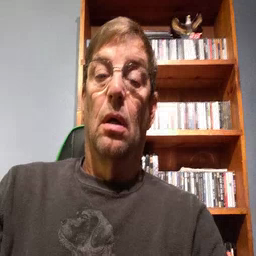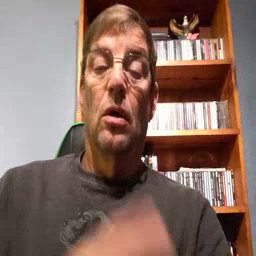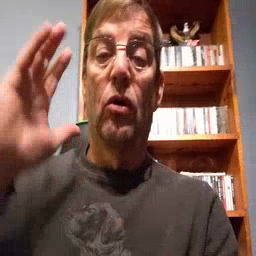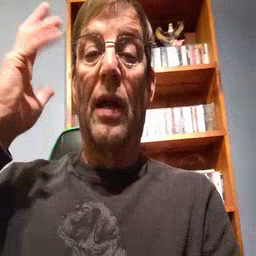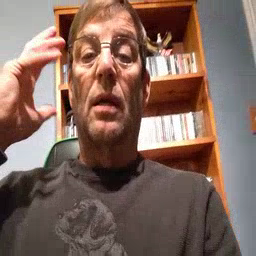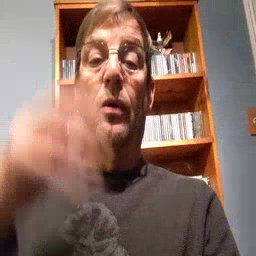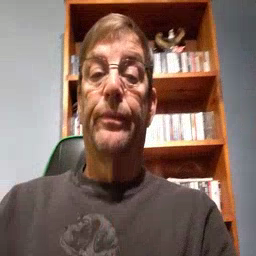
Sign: radio